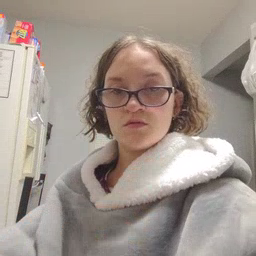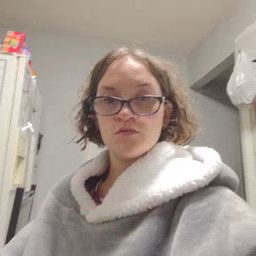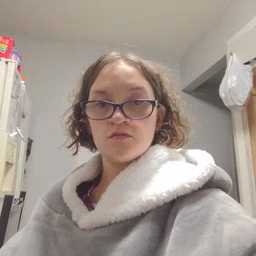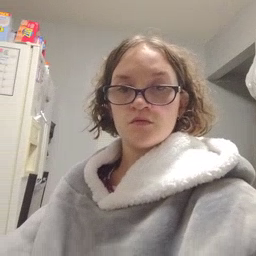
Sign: cut